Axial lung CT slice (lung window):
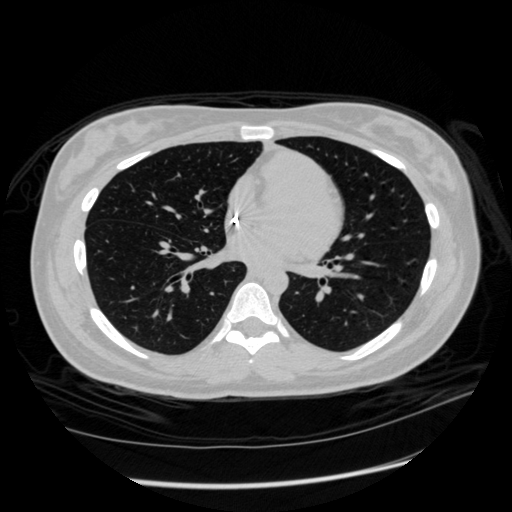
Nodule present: no